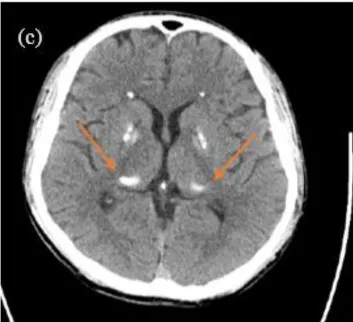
Transverse plane.
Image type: radiology (ct)